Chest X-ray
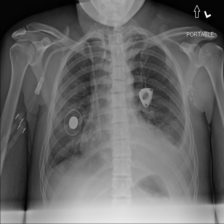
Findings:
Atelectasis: positive
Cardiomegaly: negative
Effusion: positive
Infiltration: positive
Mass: negative
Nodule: negative
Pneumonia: negative
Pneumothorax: negative
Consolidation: negative
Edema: negative
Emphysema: negative
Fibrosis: negative
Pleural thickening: negative
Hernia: negative